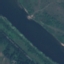
Label: River